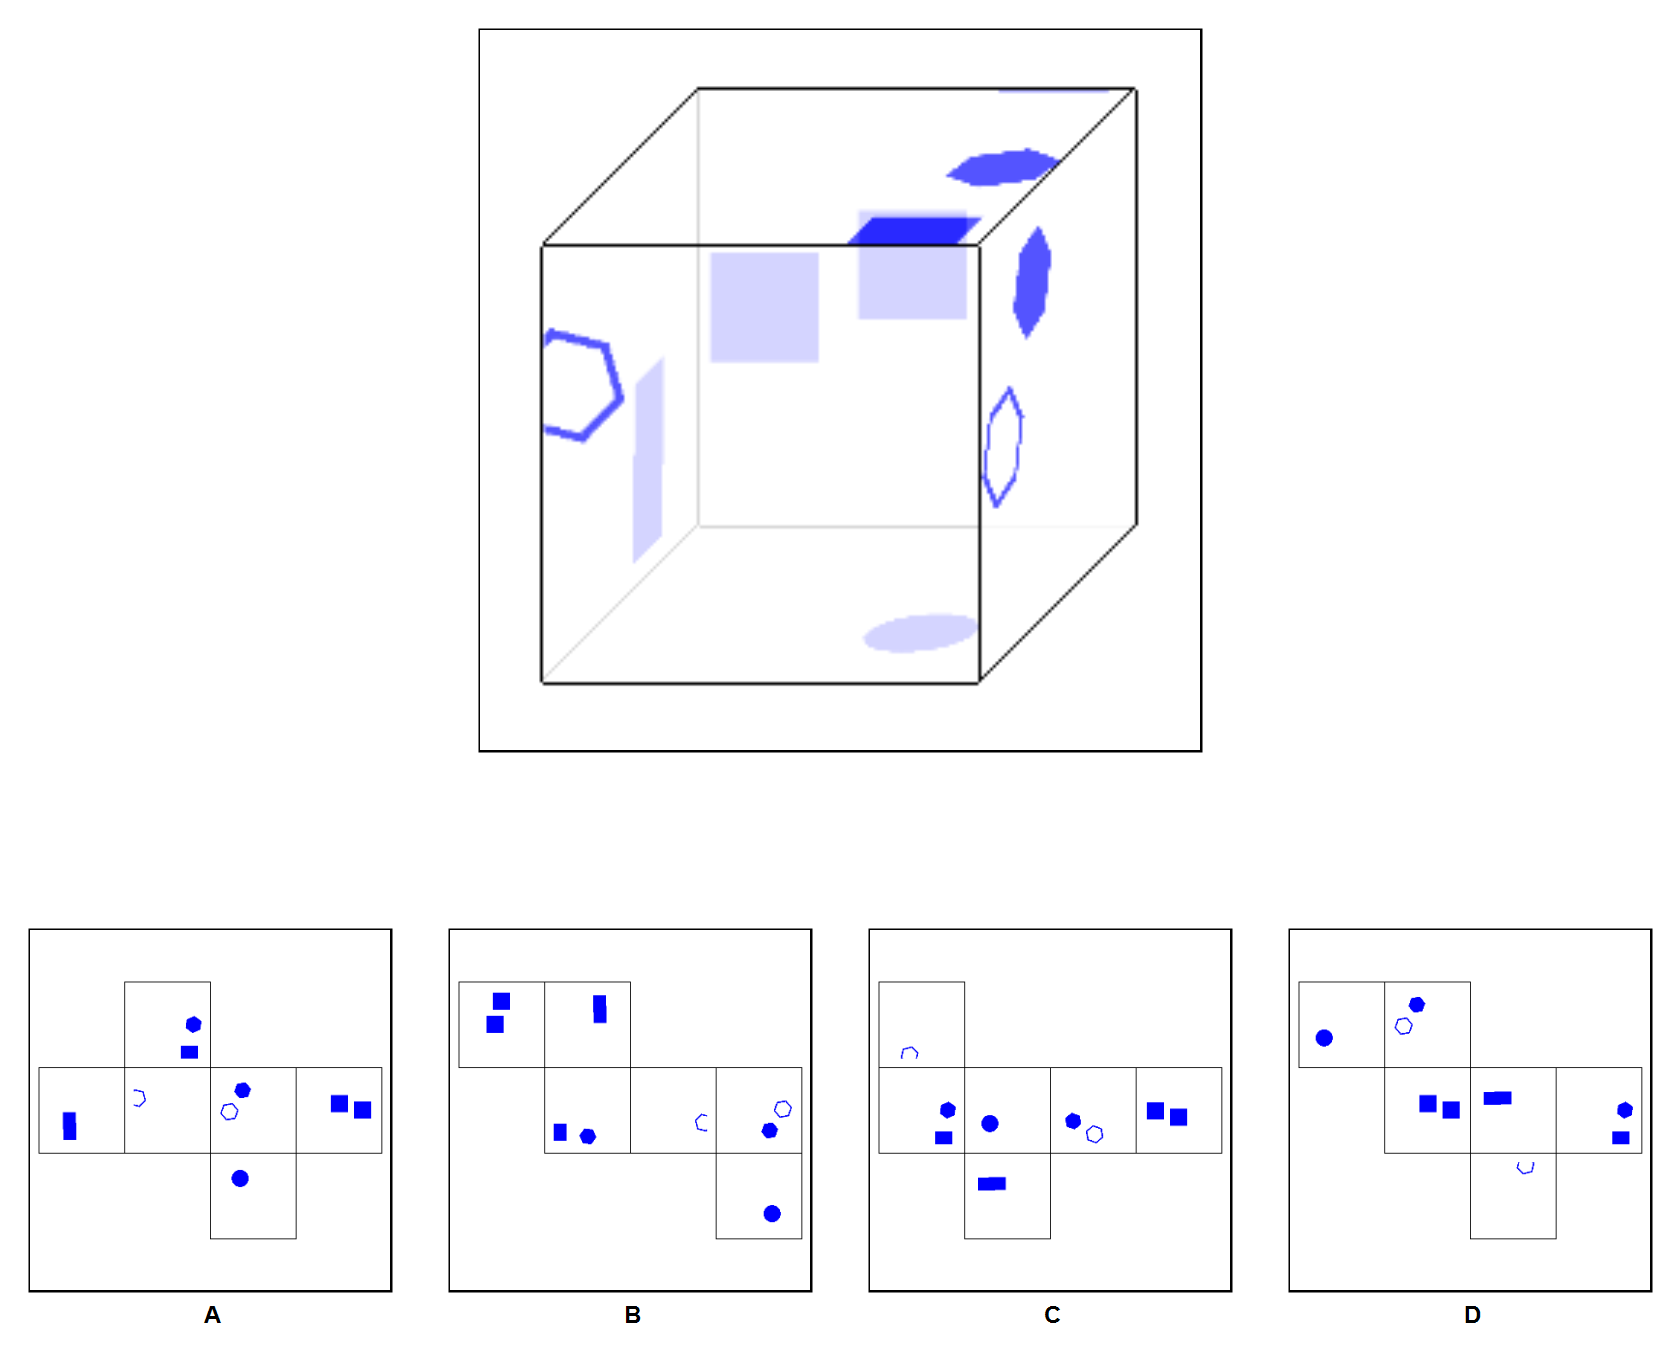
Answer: A